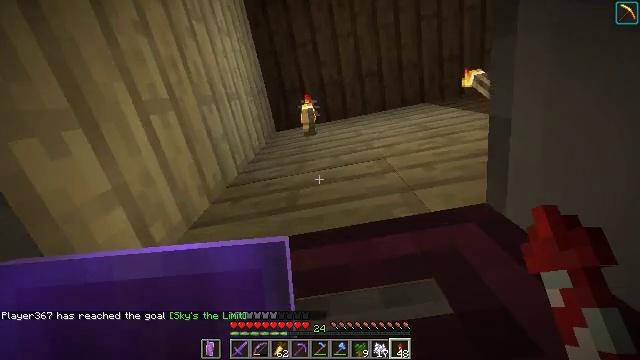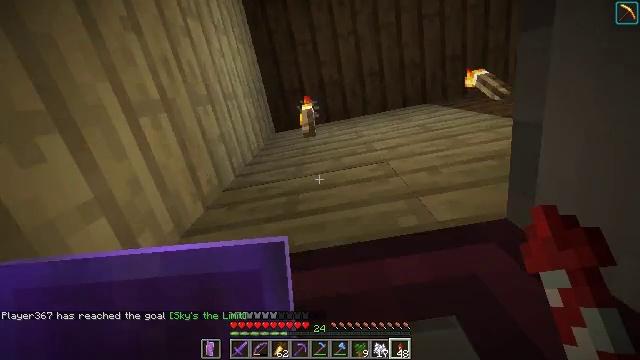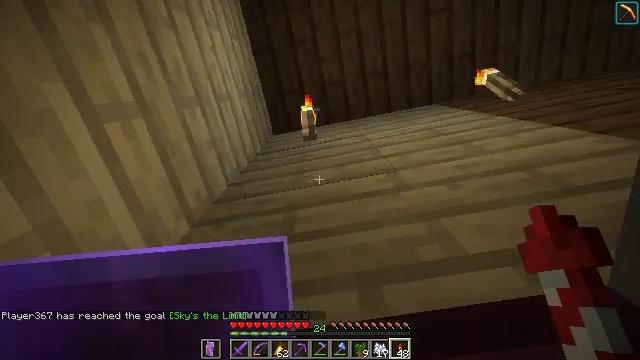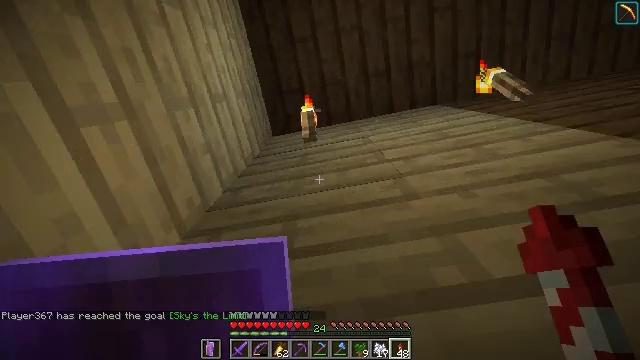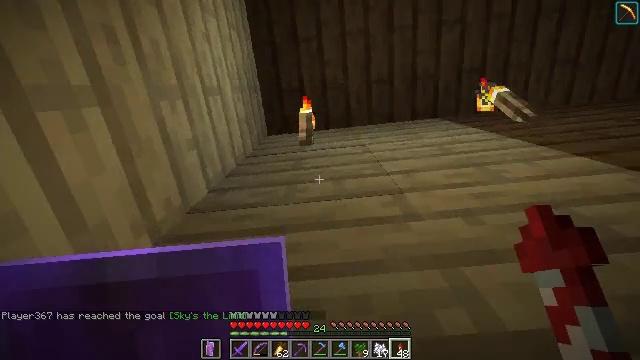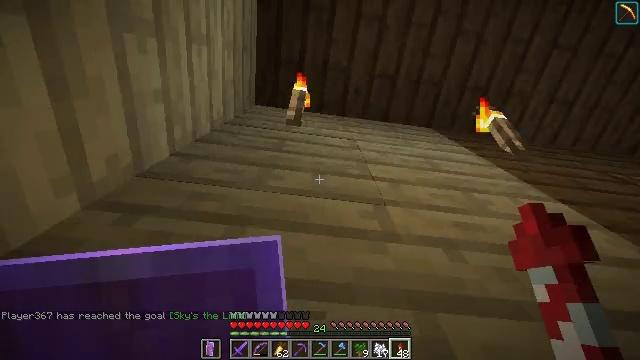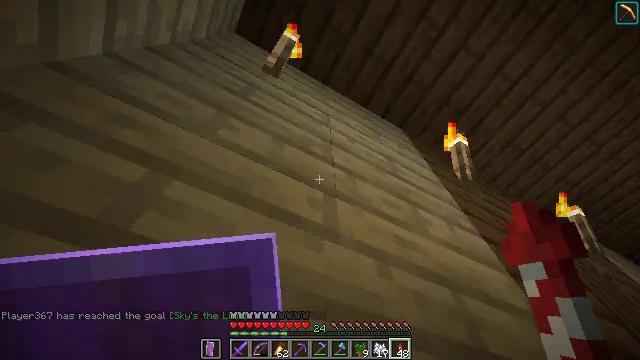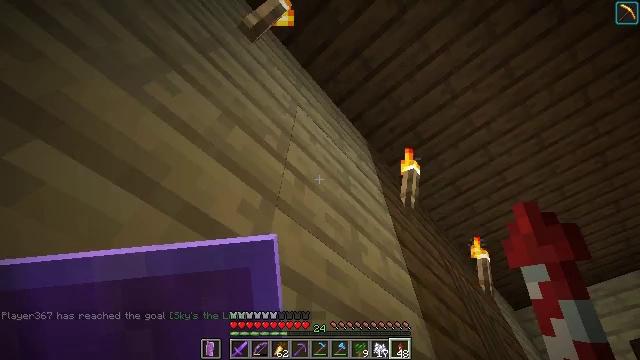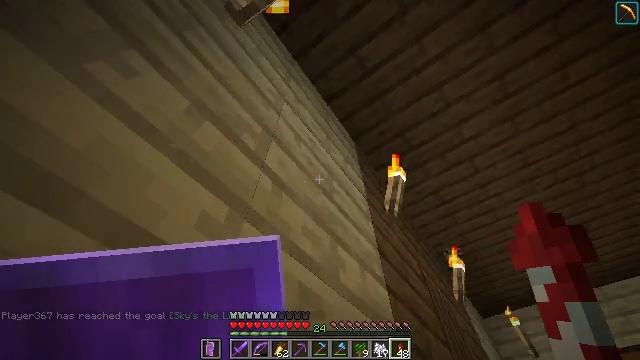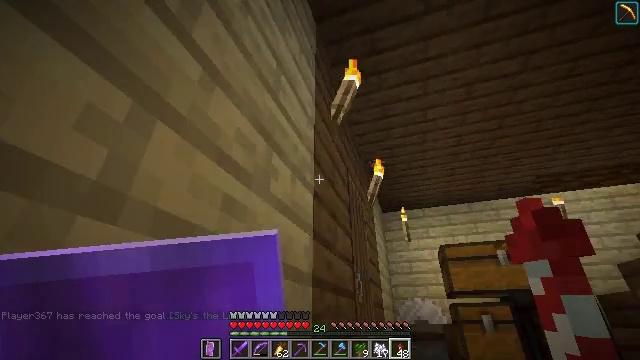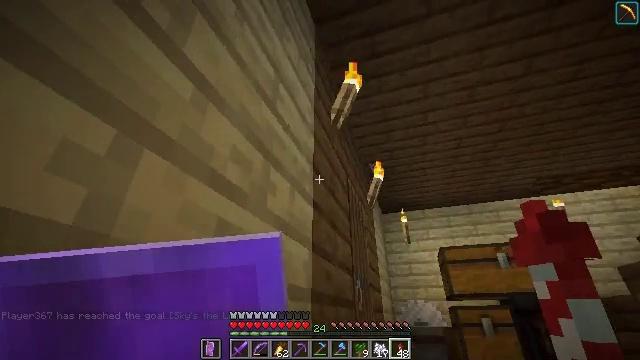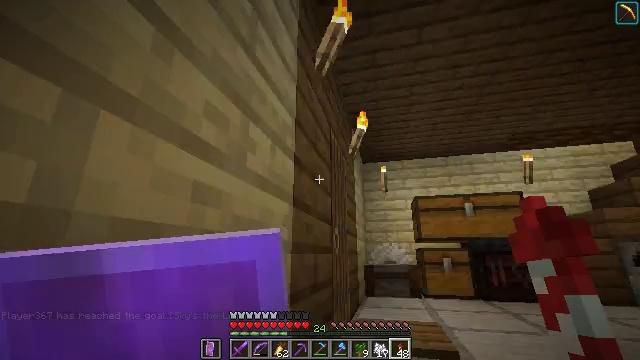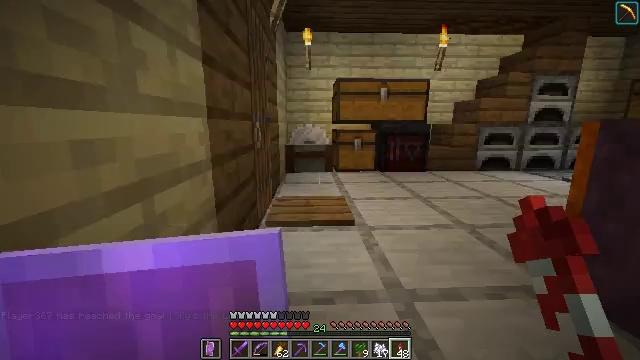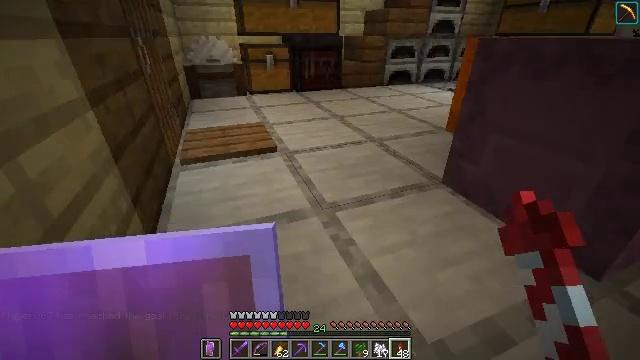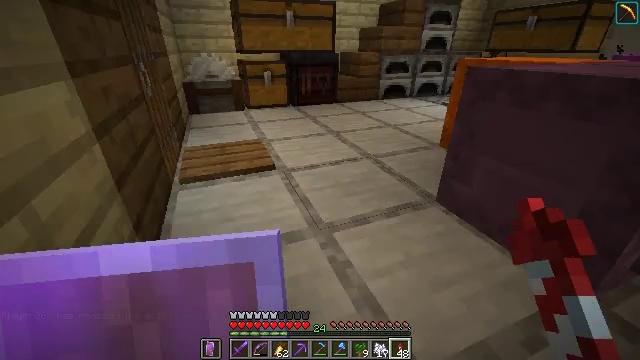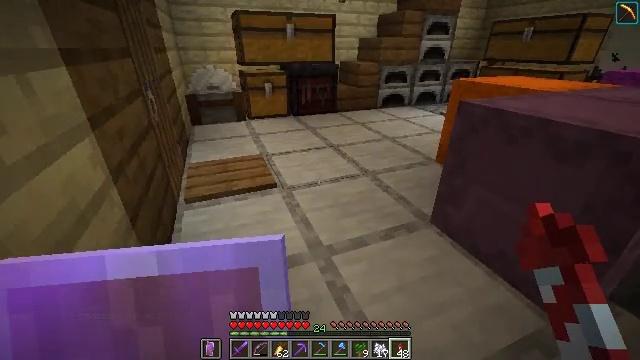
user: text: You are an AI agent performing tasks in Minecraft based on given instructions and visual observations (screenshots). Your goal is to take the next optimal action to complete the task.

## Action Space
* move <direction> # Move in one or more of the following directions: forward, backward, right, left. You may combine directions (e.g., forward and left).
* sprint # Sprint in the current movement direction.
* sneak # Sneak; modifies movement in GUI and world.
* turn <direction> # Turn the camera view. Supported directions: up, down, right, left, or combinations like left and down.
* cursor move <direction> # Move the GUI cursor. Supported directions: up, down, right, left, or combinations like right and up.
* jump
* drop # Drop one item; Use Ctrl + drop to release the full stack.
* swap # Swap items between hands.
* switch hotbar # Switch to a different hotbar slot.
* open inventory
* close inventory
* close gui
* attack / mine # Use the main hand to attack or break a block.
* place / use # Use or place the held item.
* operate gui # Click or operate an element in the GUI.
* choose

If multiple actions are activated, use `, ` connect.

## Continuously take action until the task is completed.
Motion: motion action
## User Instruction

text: Chop down the dark oak log.
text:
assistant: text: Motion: move forward, sprint
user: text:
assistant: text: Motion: move forward, sprint
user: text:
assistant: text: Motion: move forward, sprint
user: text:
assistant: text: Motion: move forward, sprint, turn right
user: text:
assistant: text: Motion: move forward, sprint, turn right and down
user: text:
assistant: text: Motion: move forward, sprint, turn right and down
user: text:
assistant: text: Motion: move forward, sprint, turn right and down
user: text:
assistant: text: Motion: move forward, sprint, turn right and down
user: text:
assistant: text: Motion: move forward, sprint, turn right and down
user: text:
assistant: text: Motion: move forward, sprint
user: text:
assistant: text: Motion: move forward, sprint, turn right and down
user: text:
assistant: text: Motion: move forward, sprint, turn right and down
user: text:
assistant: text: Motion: move forward, sprint, turn right and down
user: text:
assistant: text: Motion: move forward, sprint, turn up
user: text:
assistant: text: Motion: move forward, sprint
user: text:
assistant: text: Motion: move forward, sprint
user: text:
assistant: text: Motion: move forward, sprint
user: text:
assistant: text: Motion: move forward, sprint
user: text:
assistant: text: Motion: move forward, sprint
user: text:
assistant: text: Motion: move forward, sprint
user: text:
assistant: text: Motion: move forward and move right, sprint, turn left and up
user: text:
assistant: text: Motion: move forward and move right, sprint, turn left and up
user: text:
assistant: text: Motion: move forward and move right, sprint, turn left and up
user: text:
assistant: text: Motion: move forward and move right, sprint, turn left and up
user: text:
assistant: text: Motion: move forward and move right, sprint, turn left
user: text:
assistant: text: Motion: move forward and move right, sprint, turn left
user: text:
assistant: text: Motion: move forward and move right, sprint
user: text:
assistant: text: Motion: move forward and move right, sprint, turn left
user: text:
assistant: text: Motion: move forward and move right, sprint, turn left
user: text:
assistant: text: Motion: move forward and move right, sprint, turn left and up